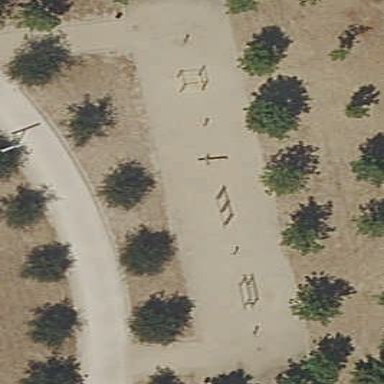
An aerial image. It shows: Fitness station in leisure land area.